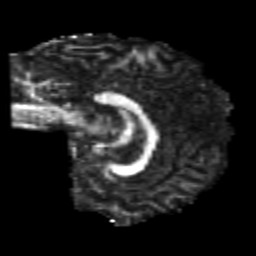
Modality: FA
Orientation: sagittal
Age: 22
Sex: male
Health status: healthy
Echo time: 0.074 s